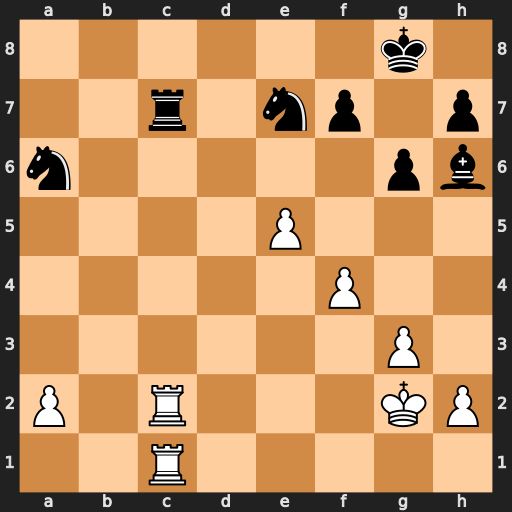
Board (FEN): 6k1/2r1np1p/n5pb/4P3/5P2/6P1/P1R3KP/2R5
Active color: w
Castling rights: -
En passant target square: -
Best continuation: Rxc7 Nxc7 Rxc7